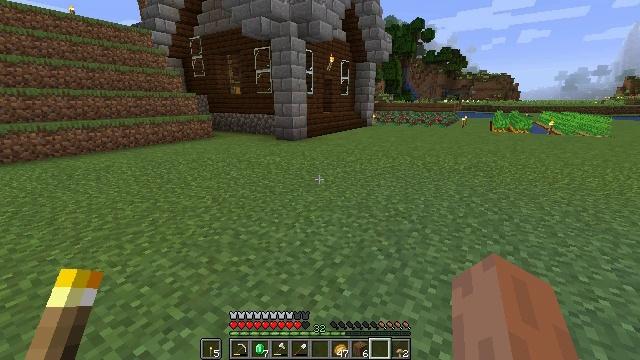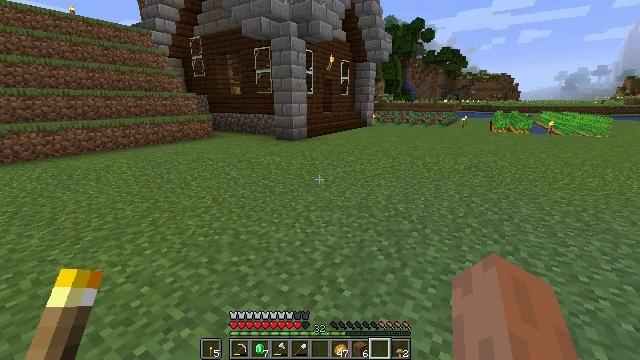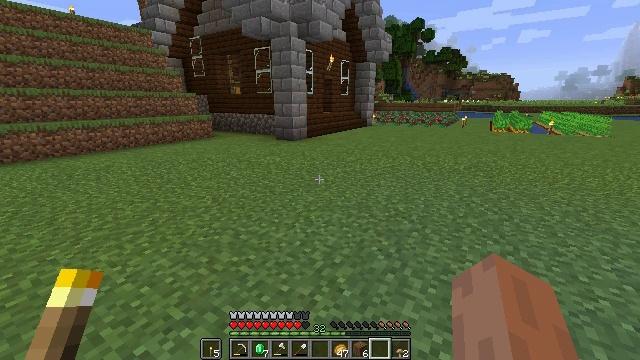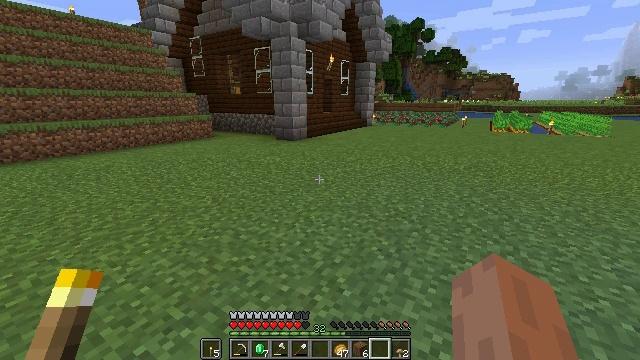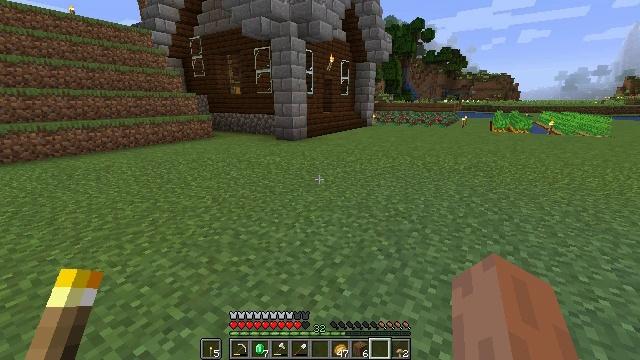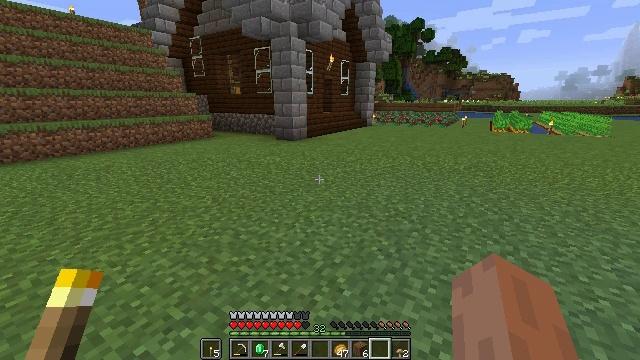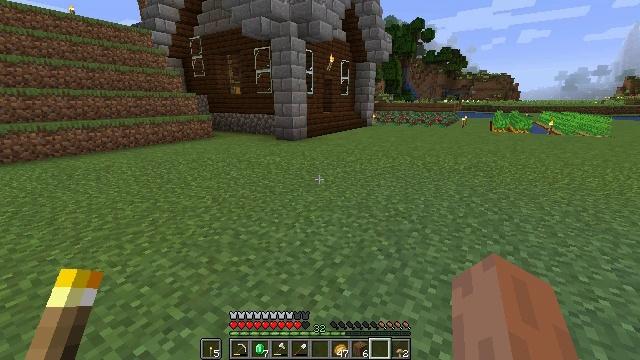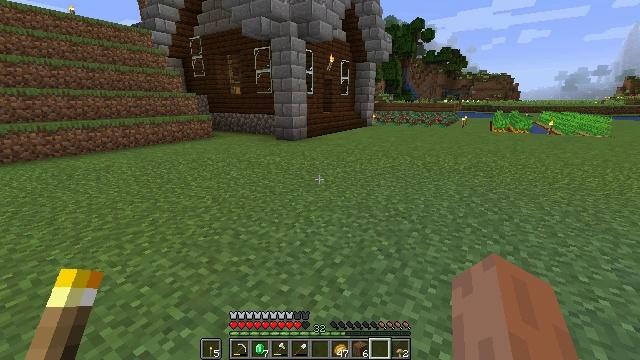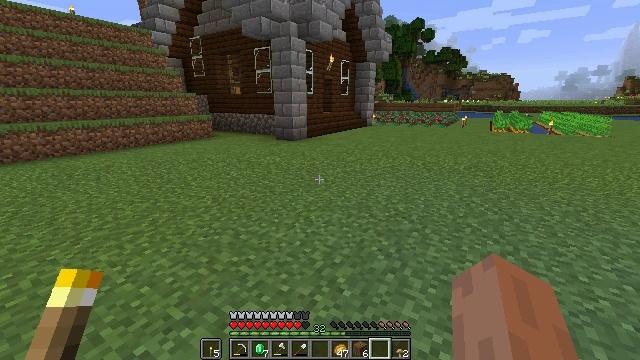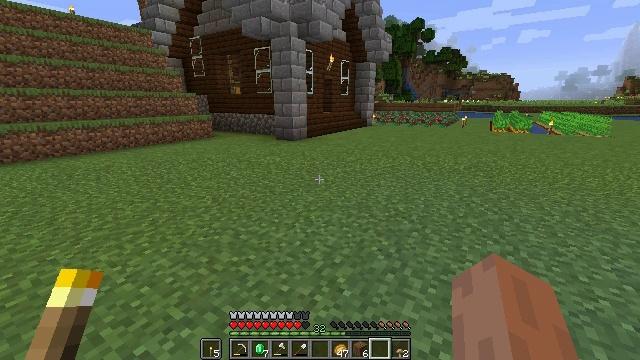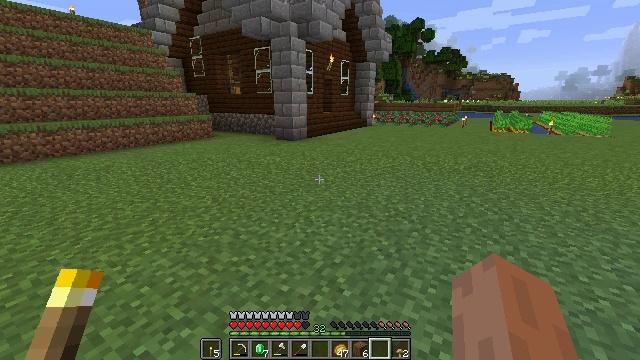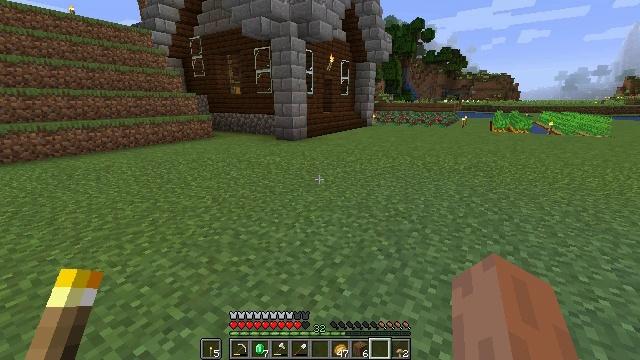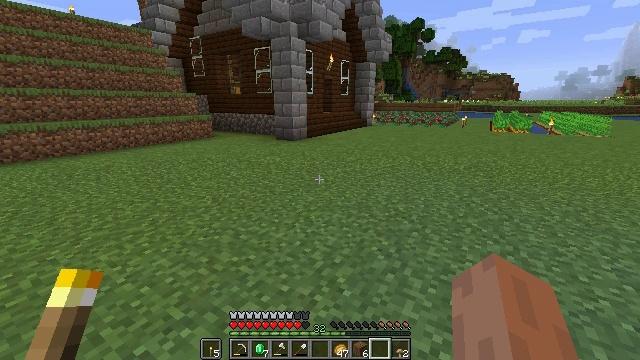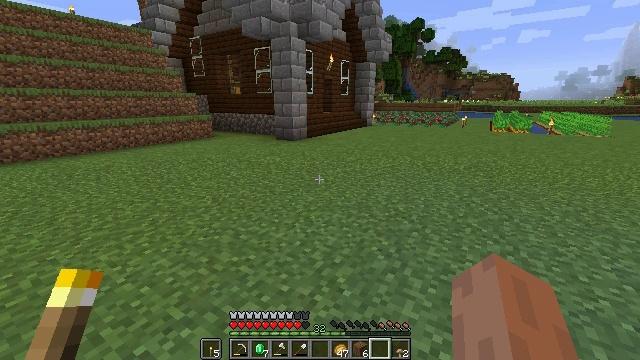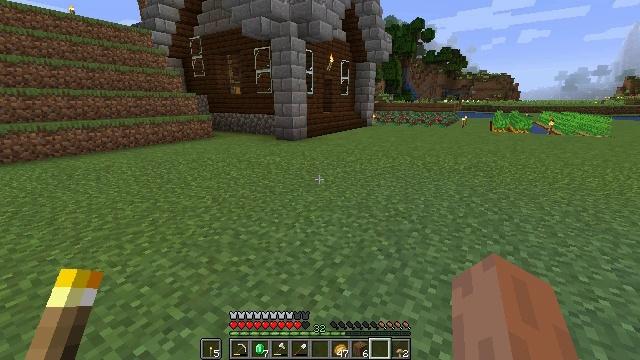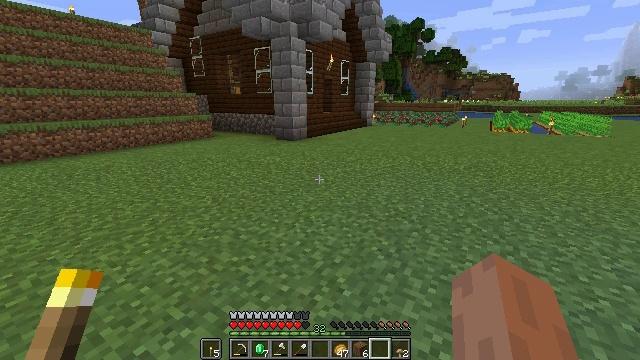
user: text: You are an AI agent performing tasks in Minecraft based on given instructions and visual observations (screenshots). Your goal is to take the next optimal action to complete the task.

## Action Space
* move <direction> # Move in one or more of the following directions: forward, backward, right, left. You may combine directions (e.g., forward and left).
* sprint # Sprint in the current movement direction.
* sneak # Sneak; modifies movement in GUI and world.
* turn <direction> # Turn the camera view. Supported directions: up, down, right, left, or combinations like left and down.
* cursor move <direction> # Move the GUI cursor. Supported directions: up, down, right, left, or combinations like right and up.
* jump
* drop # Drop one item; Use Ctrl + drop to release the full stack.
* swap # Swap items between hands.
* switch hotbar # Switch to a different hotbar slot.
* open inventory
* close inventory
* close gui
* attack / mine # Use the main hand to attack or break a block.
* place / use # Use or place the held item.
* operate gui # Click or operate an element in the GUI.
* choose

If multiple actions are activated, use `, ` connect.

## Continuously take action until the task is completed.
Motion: motion action
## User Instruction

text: Craft some spruce stairs.
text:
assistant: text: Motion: no_op
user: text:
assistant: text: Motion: no_op
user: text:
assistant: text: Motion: no_op
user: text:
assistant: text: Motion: no_op
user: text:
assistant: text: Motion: no_op
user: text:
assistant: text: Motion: no_op
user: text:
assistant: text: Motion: no_op
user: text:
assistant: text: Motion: no_op
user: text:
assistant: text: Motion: no_op
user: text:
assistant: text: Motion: no_op
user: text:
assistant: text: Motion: no_op
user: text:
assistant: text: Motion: no_op
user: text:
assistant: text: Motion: no_op
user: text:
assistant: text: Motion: no_op
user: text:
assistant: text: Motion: no_op
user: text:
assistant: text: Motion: no_op
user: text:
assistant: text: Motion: no_op
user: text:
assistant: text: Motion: no_op
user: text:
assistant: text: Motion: no_op
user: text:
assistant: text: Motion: no_op
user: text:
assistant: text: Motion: no_op
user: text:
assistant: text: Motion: no_op
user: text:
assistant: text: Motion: no_op
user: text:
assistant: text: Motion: no_op
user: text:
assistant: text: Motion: no_op
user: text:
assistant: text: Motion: no_op
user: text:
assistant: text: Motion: no_op
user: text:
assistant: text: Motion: no_op
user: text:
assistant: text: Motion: no_op
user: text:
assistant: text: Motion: no_op